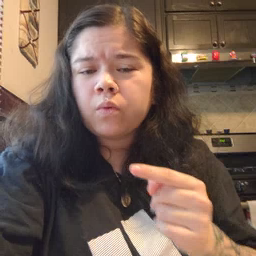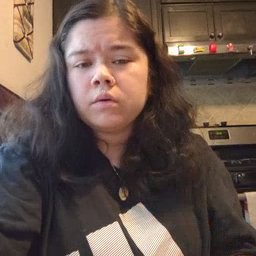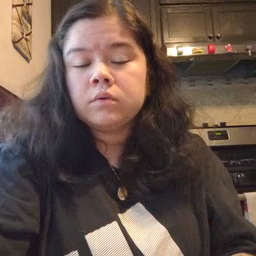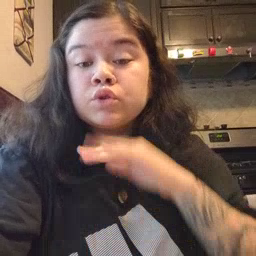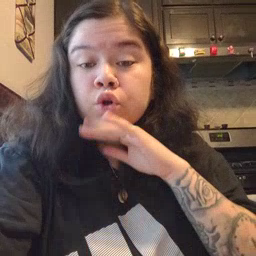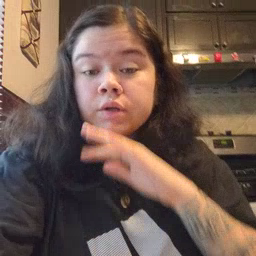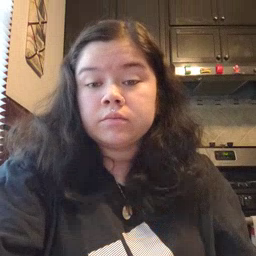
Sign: dirty